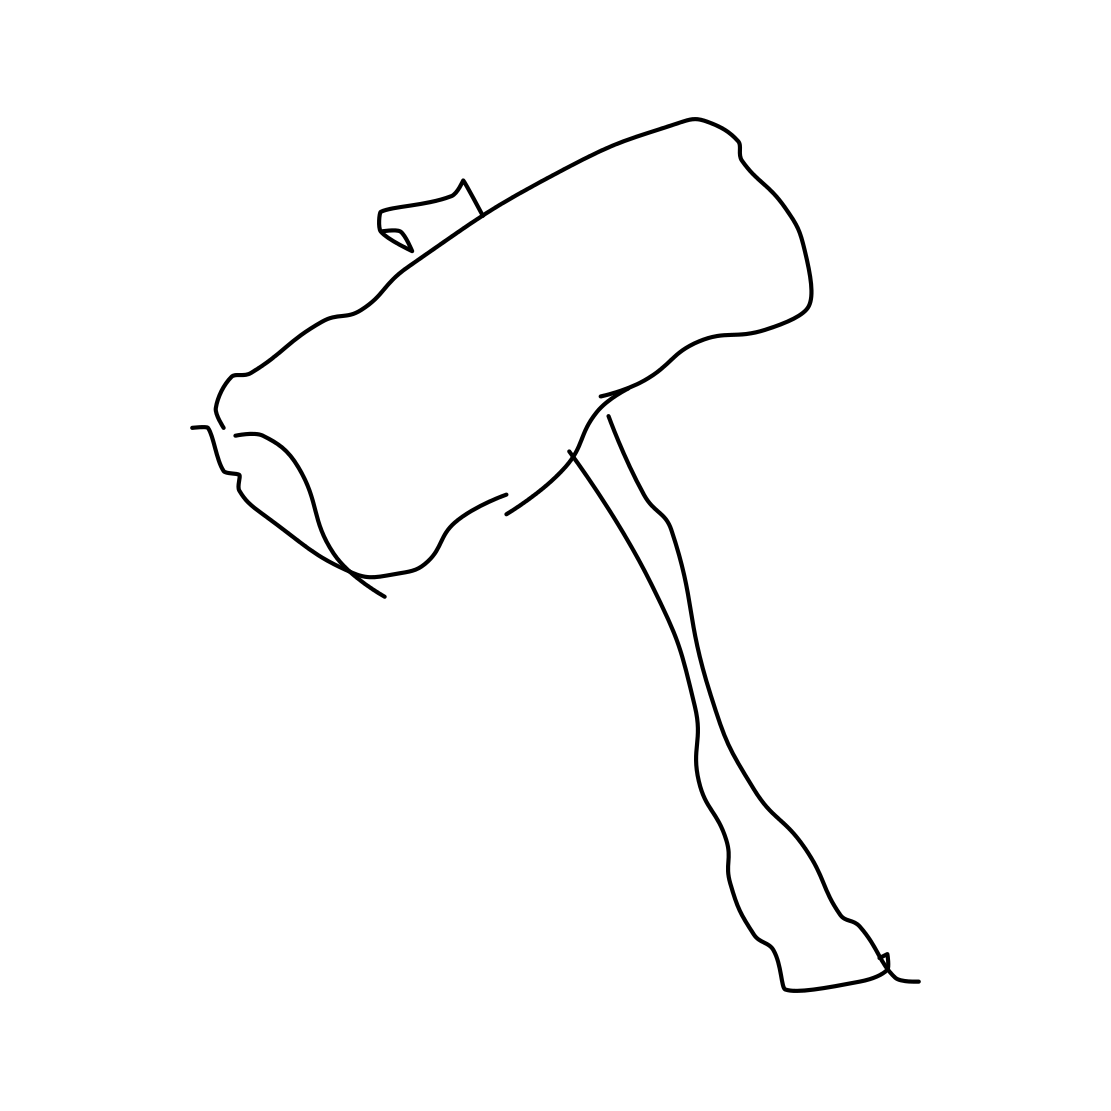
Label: hammer